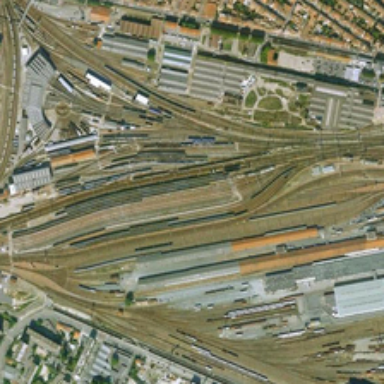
Dense rails surrounds the triangular railway station .